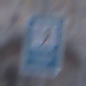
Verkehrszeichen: Verkehrshelfer
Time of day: SunriseSunset
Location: Outdoor (Urban)
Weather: PartlyCloudy
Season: NotSpecified
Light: Natural